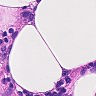
Metastatic tissue present: no